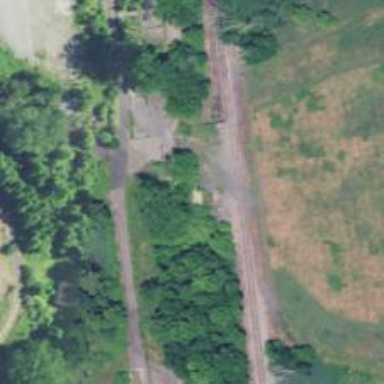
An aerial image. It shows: Disused railway spur service.